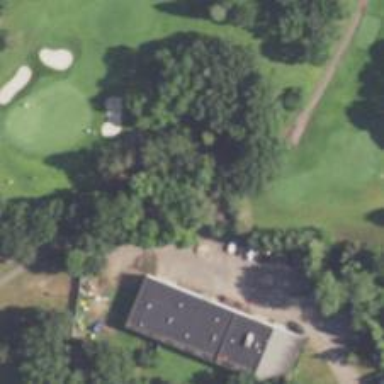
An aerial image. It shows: Asphalt service road used as golf cart path.